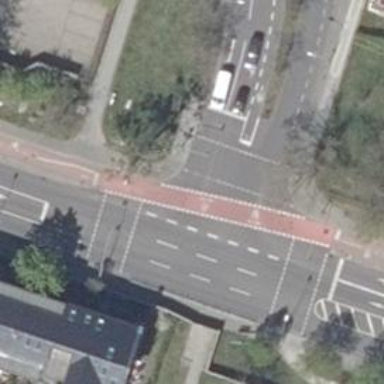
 equipped with sidewalks on both sides and cycle track on the left."